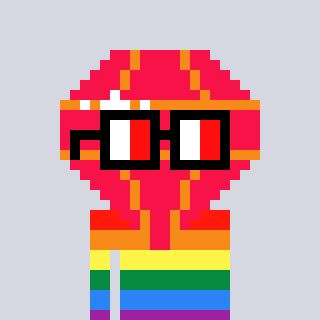
a pixel art character with square glasses with black frames and red eyes, a red diamond-shaped head and a red-colored body on a cool background